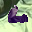
Label: 6